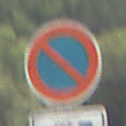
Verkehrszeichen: EingeschraenktesHalteverbot
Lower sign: MehrspurigeFahrzeuge4
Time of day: Midday
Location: Outdoor (Nature)
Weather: PartlyCloudy
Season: NotSpecified
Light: Natural